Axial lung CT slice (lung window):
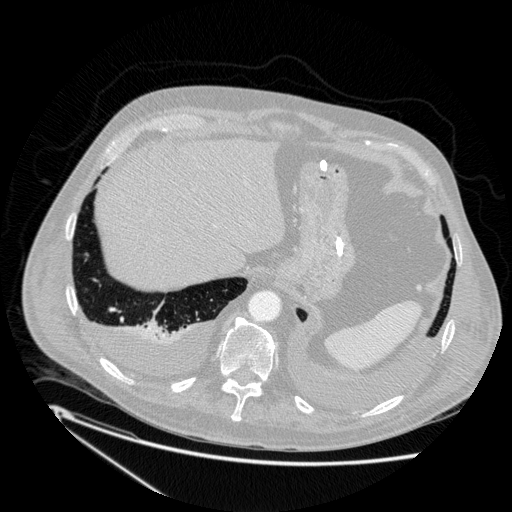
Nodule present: no